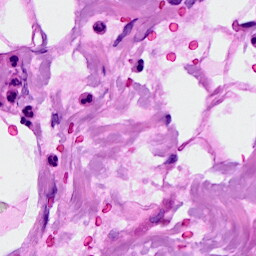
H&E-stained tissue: Breast